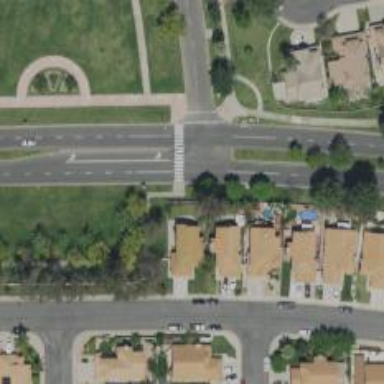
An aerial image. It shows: Marked road crossing.